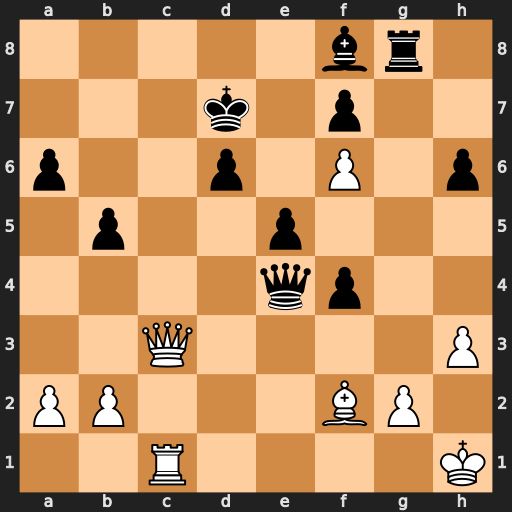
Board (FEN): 5br1/3k1p2/p2p1P1p/1p2p3/4qp2/2Q4P/PP3BP1/2R4K
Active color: w
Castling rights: -
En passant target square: -
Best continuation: Qc8#